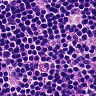
Metastatic tissue present: no